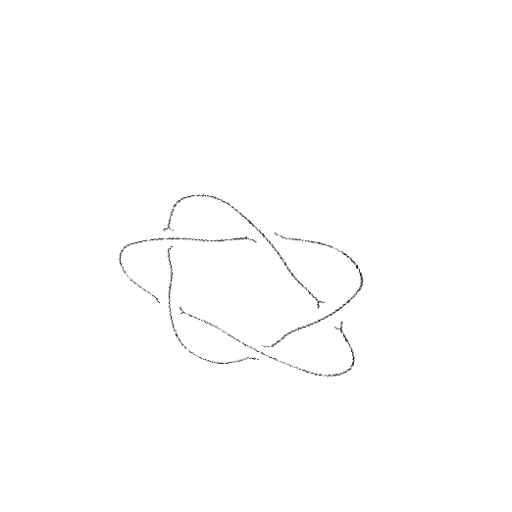
Crossing number: 5